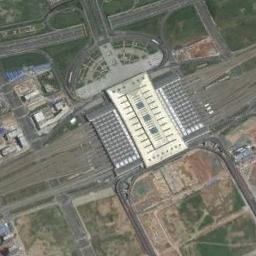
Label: railway_station